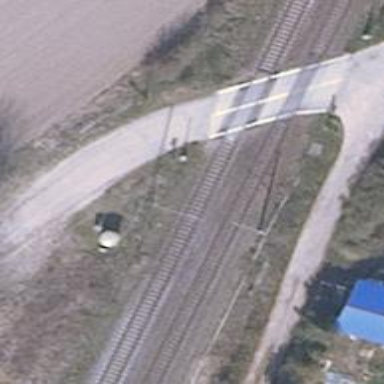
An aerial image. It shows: Railway signal.